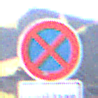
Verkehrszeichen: AbsolutesHalteverbot
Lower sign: ZeitangabenMitBeschraenkungAufWochentage1
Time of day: SunriseSunset
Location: Outdoor (Nature)
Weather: Clear
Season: NotSpecified
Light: Natural